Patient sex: F
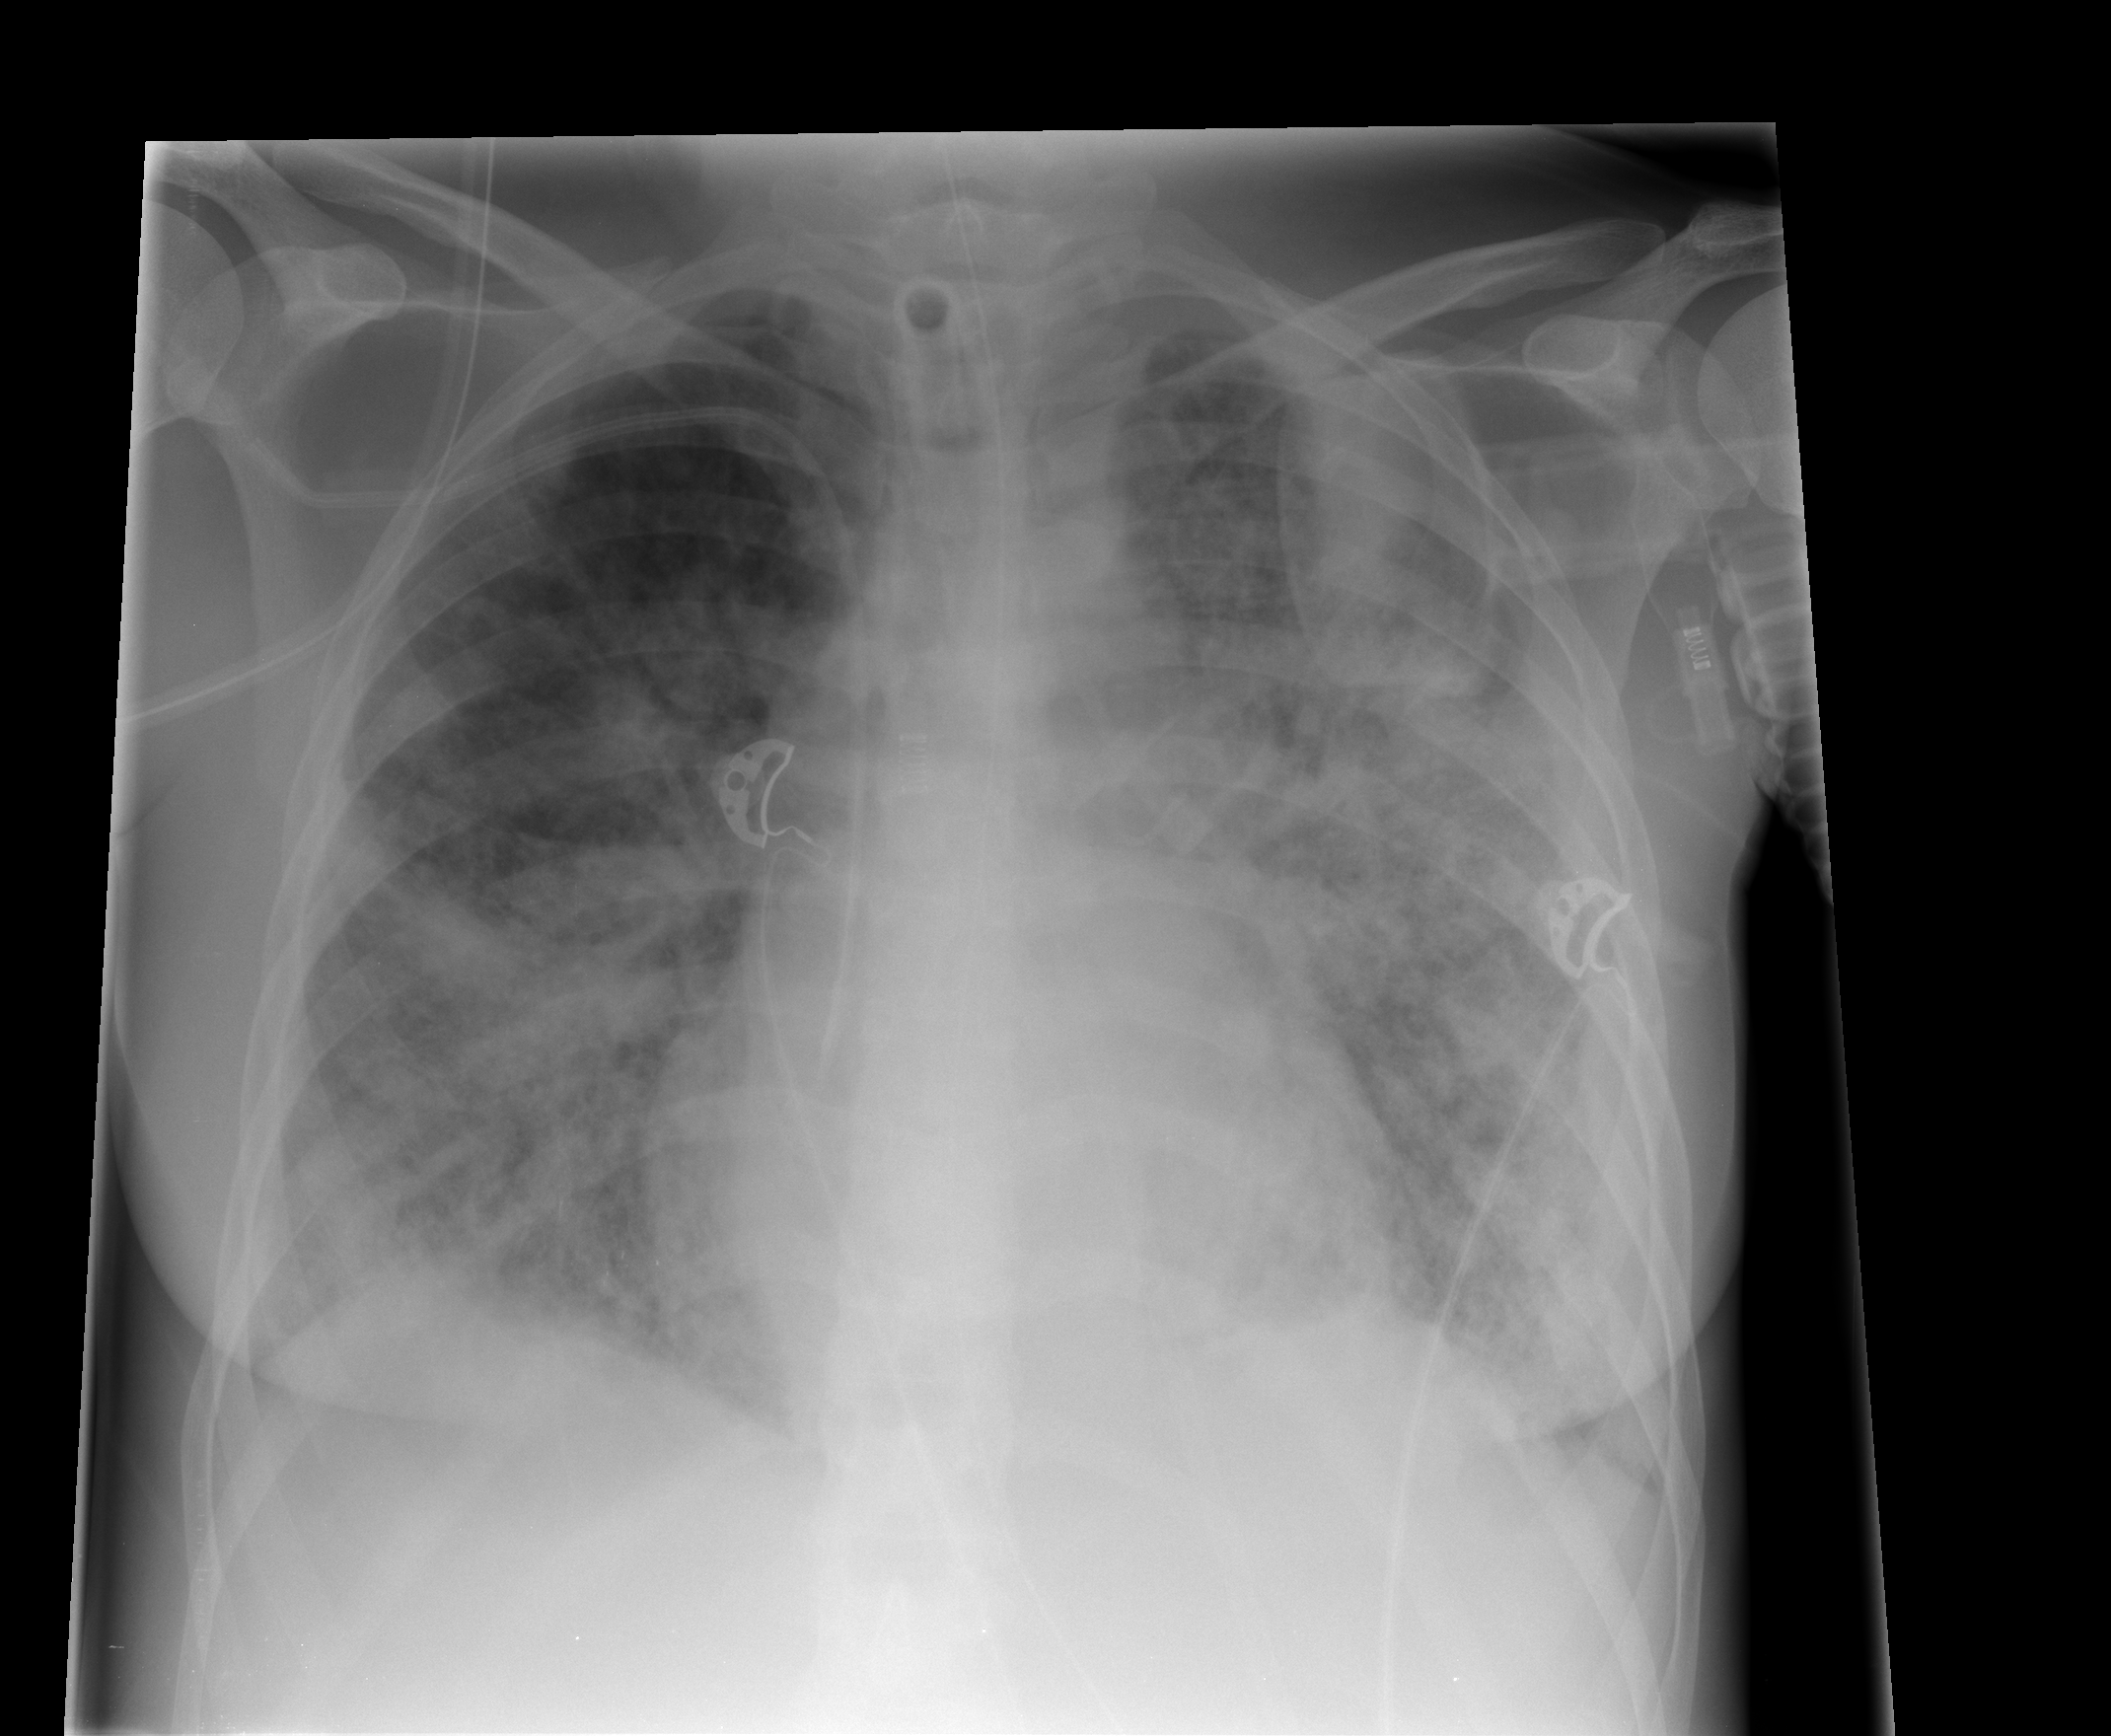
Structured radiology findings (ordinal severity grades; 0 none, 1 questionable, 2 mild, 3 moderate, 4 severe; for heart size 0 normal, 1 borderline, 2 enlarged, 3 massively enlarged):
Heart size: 1
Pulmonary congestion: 2
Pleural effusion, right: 0
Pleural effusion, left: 0
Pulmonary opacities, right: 4
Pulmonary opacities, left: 4
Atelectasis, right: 4
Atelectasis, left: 4